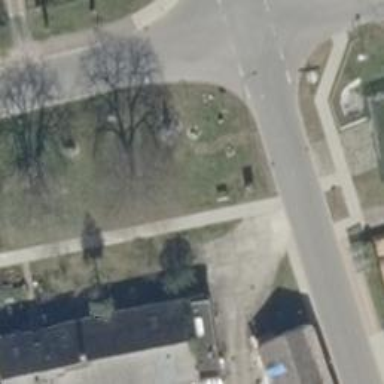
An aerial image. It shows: Memorial site with historic significance.